Question: I'm wondering using unmamanged/managed code.
My understanding of bscmake is, that it is generating browse-files for each cpp-file in order to be able to use things in visual studio like the "class view" or "go to definition",...
But after asking a question about bscmake myself and reading other similar questions I was unsure what bscmake is for and why you should use it.
References:
- <URL>

So my question is:
- -
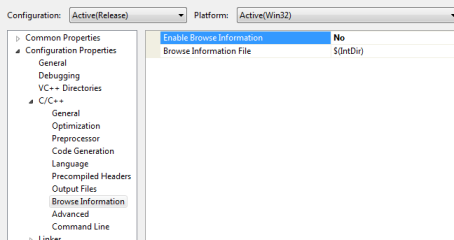
Answer: The intellisense does not need the browse information, it is used for object explorer which I have never used or needed to : <URL>
The main disadvantages are longer builds, build errors due to being unable to build the bsc files.
The main advantages are you can view more information of your classes and objects and apparently they have added some feature called 'live browsing' since VS2005 <URL>.
However I have to say that the intellisense has worked fine for me, plus I use VisualAssist and I have never needed the object browser and find that the additional compilation time and build errors is so frustrating for large solutions that I never have this switch on.